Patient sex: F
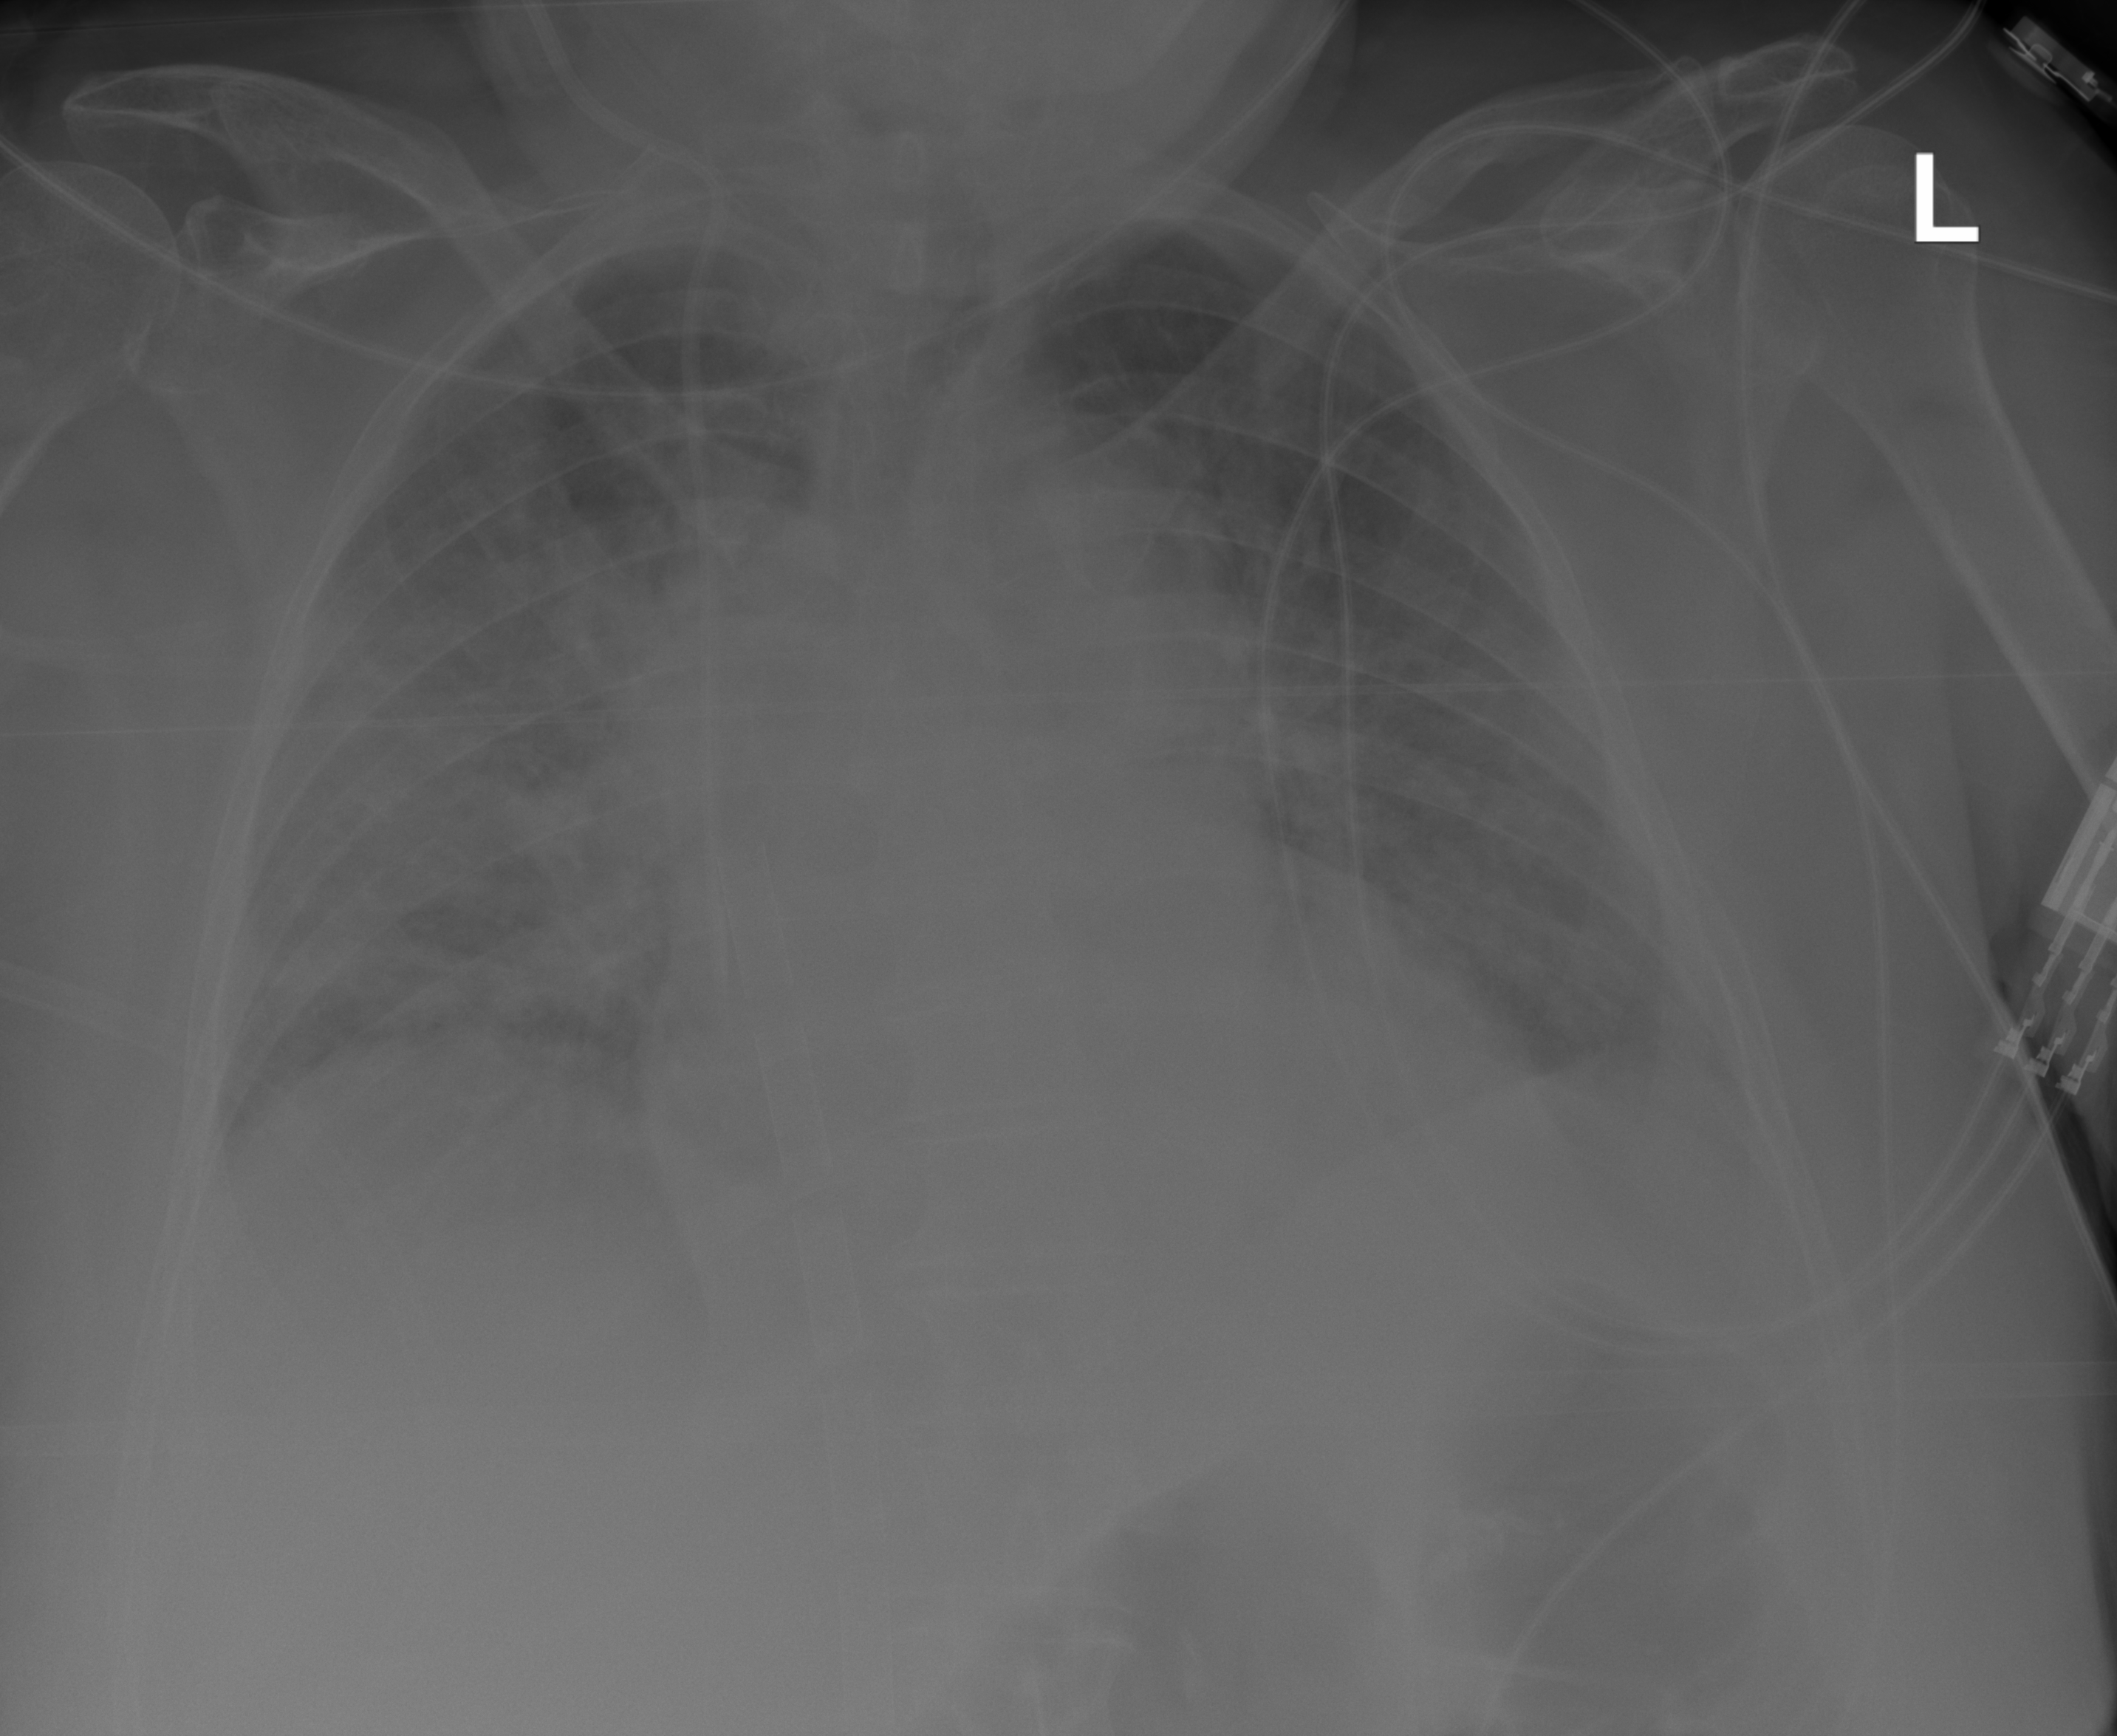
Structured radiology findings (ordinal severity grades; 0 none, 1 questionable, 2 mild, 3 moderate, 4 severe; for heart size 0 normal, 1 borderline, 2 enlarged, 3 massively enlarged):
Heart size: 2
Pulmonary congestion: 3
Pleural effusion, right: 0
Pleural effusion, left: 0
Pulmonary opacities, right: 2
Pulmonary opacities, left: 2
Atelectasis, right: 2
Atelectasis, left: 2